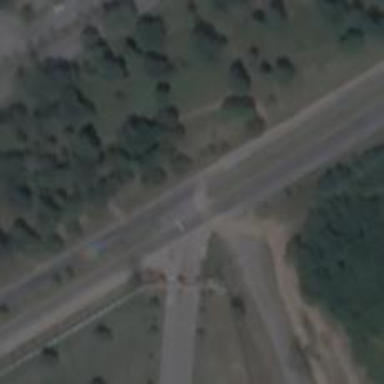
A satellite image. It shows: Trunk link highway.